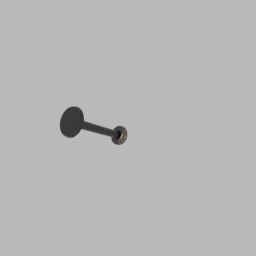
Label: lighting